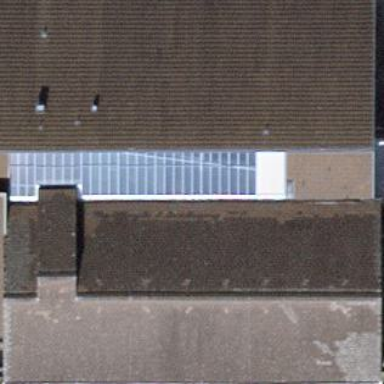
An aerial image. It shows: Community centre building.